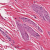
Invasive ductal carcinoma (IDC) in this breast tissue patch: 0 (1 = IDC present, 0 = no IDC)